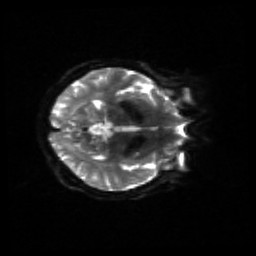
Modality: sbref
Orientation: axial
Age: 61
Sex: female
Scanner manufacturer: siemens
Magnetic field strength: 3 T
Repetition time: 4.71 s
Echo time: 0.0906 s